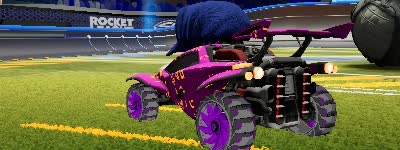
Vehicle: octane